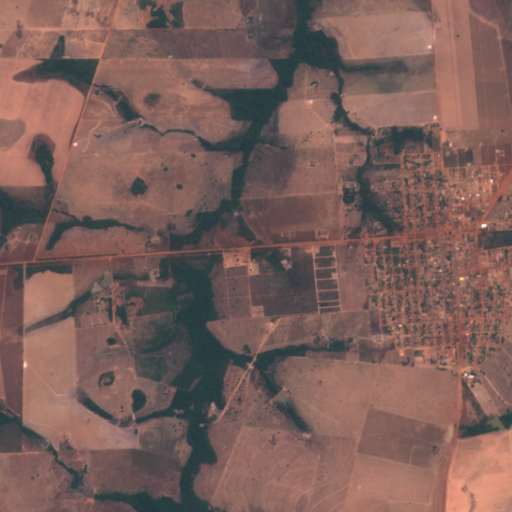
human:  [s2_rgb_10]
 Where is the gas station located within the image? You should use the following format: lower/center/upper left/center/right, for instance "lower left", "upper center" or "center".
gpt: The gas station is located in the center right of the image.
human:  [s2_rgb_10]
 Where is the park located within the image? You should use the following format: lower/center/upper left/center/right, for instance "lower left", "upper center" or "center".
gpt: The park is located in the right of the image.
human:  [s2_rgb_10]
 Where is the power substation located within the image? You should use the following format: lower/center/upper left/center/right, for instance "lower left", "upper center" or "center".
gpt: The power substation is located in the center right of the image.
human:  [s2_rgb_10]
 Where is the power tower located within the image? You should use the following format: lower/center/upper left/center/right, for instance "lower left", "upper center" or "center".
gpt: There is no power tower in the image.